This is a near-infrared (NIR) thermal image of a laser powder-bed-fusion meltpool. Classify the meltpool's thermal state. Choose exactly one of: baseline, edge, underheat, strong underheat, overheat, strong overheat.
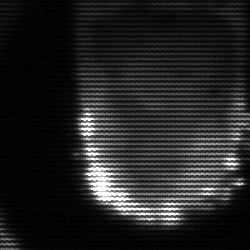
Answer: baseline